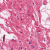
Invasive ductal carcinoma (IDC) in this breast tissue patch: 0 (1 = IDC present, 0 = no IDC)